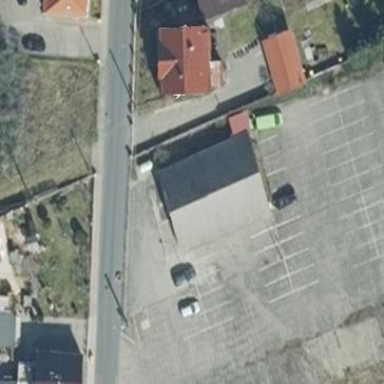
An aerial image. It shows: Retail building with gabled roof.